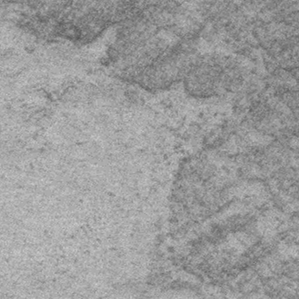
Label: frost